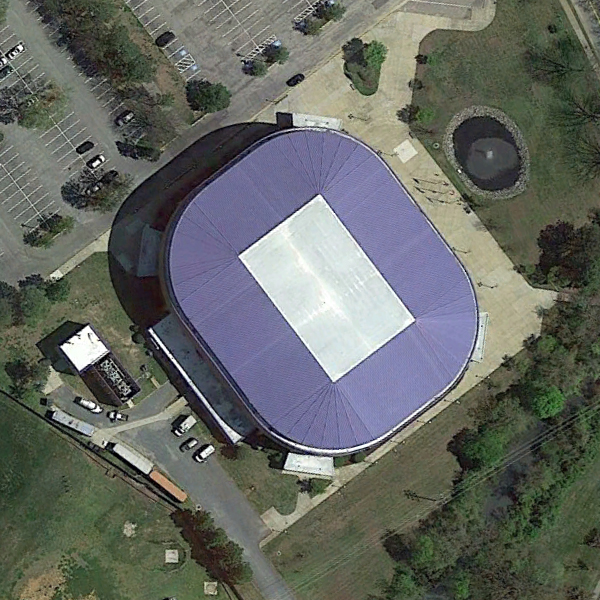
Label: Center